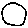
Label: circle